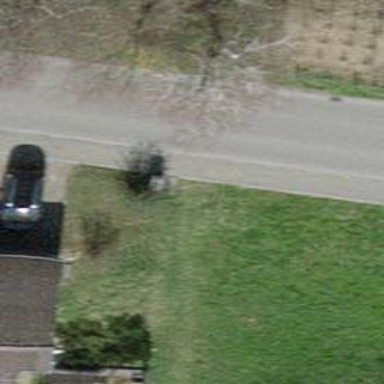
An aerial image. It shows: Street cabinet meant for power infrastructure.